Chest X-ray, PA view. Patient: 50 years old, sex F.
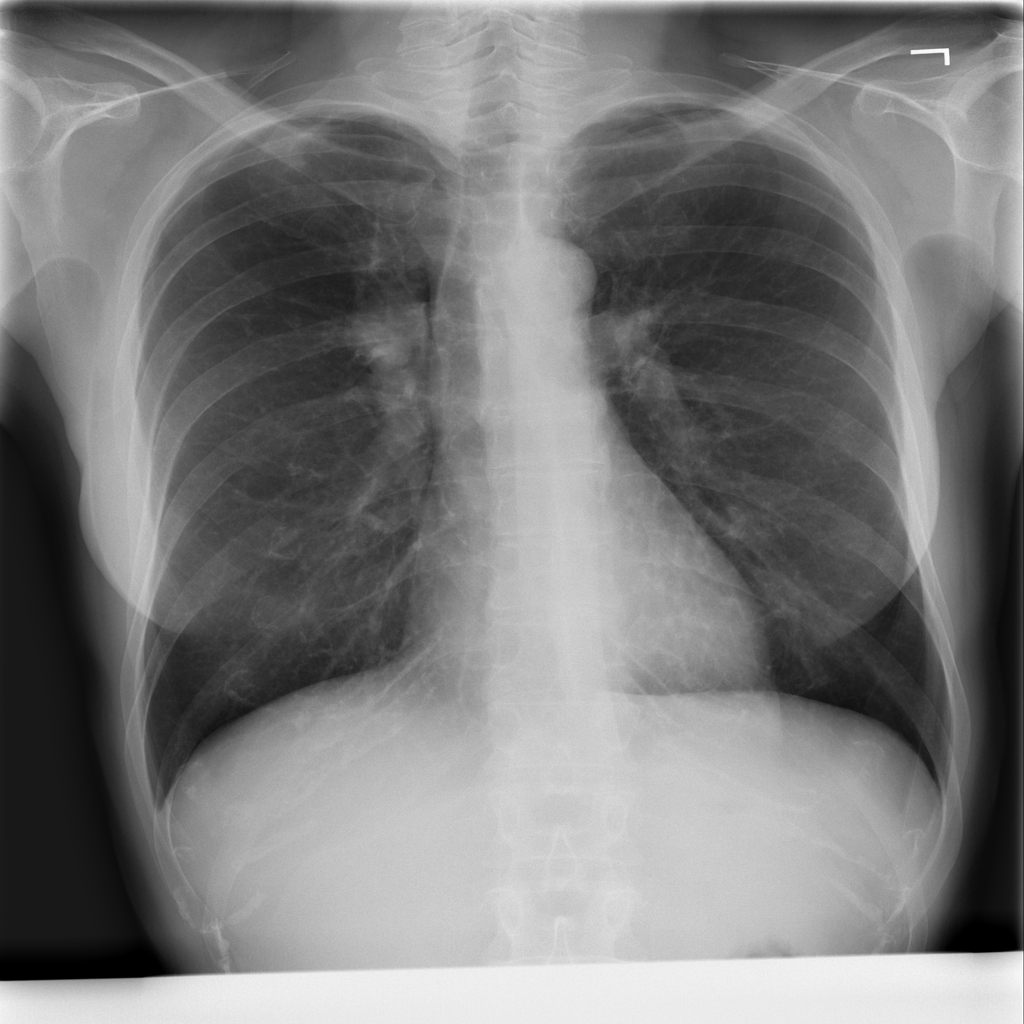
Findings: No Finding